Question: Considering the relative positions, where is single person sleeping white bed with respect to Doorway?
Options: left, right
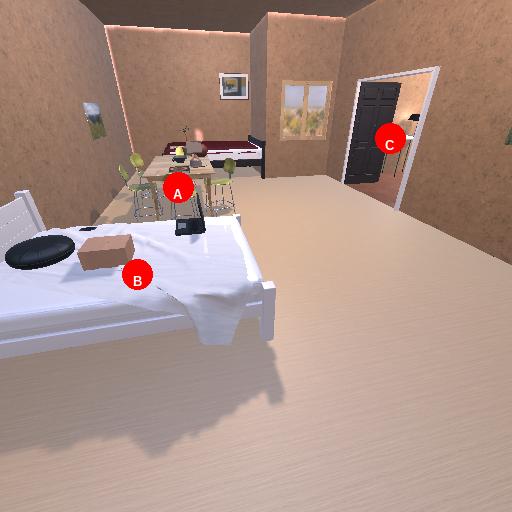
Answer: left